Field crop: maize
Growth stage: 2
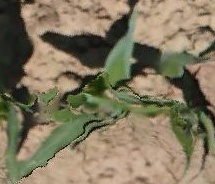
Species: maize